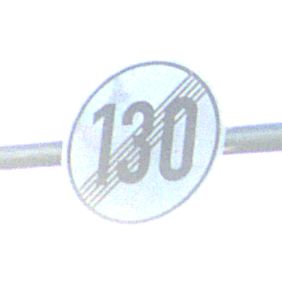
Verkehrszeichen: EndeGeschwindigkeit130
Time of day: MorningAfternoon
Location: Outdoor (Nature)
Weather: Clear
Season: Winter
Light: Natural